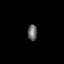
Tissue: lung
Cell type: T cells
Senescence score: 0.2025
Nuclear area (px): 155
Mean DAPI intensity: 102.516